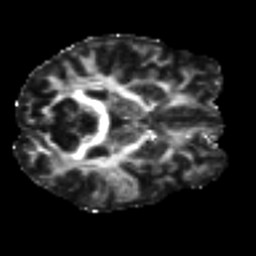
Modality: FA
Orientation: axial
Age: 46
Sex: male
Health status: ill
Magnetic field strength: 3 T
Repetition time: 9 s
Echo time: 0.093 s